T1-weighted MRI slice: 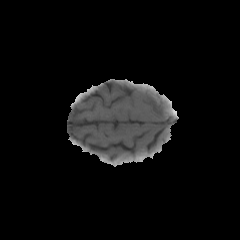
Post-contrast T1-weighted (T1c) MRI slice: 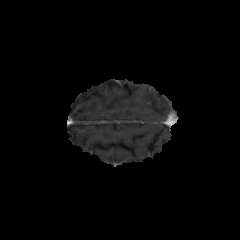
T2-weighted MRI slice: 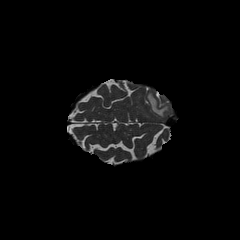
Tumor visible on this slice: yes